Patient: sex M, age 30
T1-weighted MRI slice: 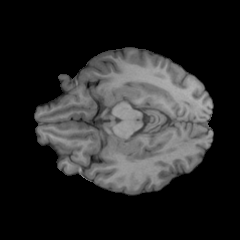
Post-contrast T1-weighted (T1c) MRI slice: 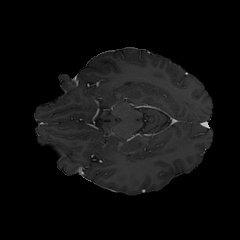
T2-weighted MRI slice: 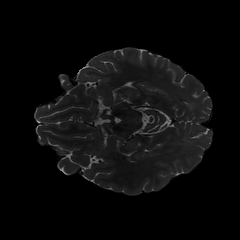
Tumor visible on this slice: no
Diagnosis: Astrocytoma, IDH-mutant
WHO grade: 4